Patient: sex F, age 56
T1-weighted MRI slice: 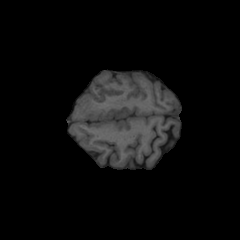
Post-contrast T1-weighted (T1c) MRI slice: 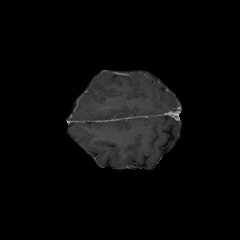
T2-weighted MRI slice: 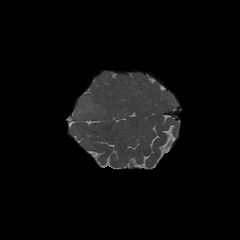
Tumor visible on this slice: yes
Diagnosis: Glioblastoma, IDH-wildtype
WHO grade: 4